Question: I am trying to build an app to retrieve data from a local database, The structure of the app that I have a mobile app, server(on a hosting service), and local server(on my pc), I am trying to make the mobile app request data from the server via a normal HTTP request then the server request the data from the local server but the problem that I could not be able to connect with my local server I believe that I could not connect to my local server because my local server does not have a public IP, so I am trying to find a better way to achieve my idea.

I read something about Websocket but I don't know if it suitable for my idea beacuse it is Bi-directional connection and It most used for chatting app
I want to build the app with NodeJs, so what should I do to implement this idea, and thank you for the help.
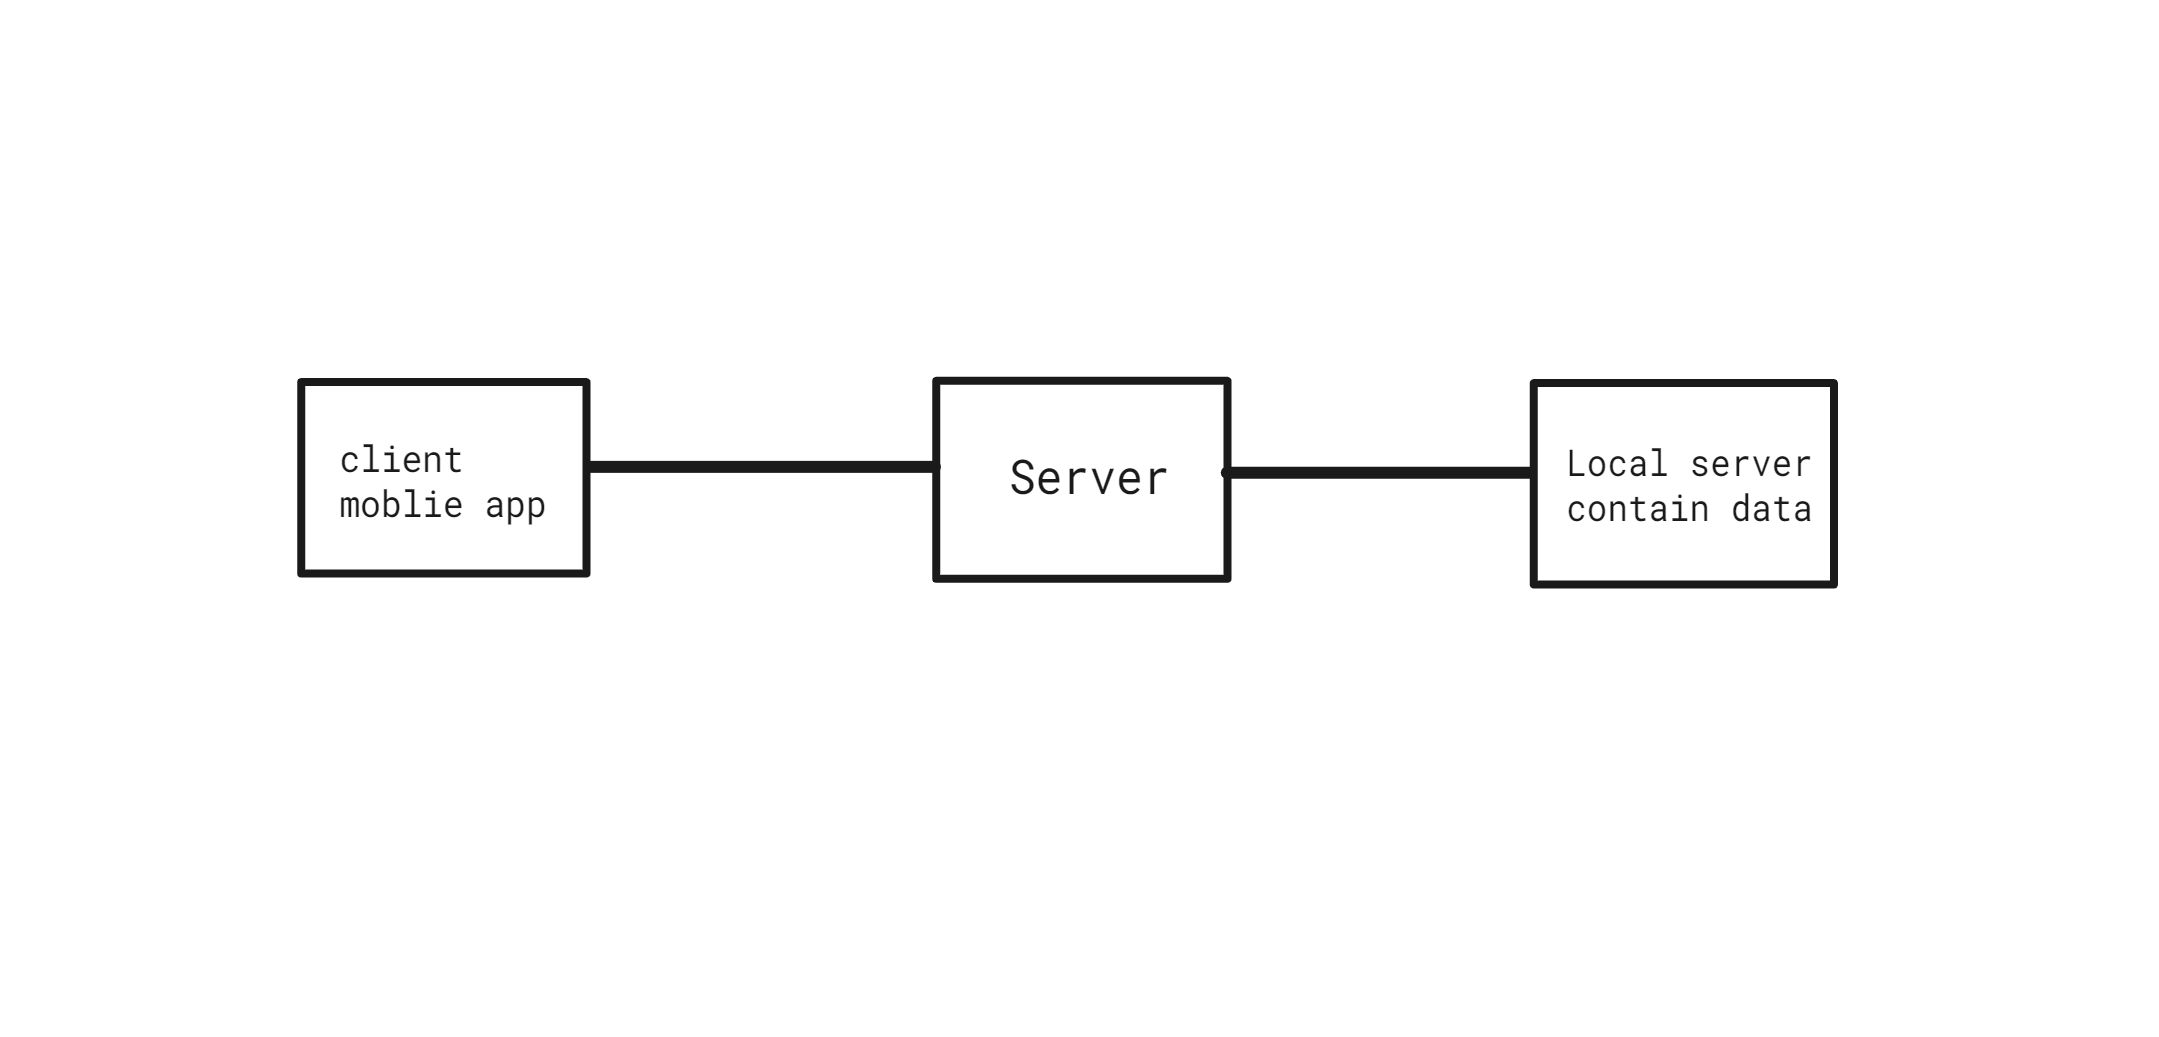
Answer: > Each server is on a different network the main server is on Heroku host and the local server is on my personal computer
Life would be a lot easier for you if you move your local server to Heroku where they can much more easily and securely talk to one another.
You can't connect from your Heroku server to the server on your private local network because it is behind a firewall in your home router. To allow such a connection, you have to configure a known public IP address for your home network (that won't change or use DDNS if it can change) and configure port forwarding in your firewall/router so incoming connections from the internet on a specific port can reach your local server. You will then have to harden your local server against random internet attacks since it will then be open to the internet.
One other possibility is that you could have your local server connect to your Heroku server (perhaps with a webSocket connection using some sort of secret credential). Since your Heroku server is already reachable from your home network, this would require less networking configuration change. Depending upon what you're trying to do between the two servers, you could either have the local server just make a regular http request to the Heroku server (either sending data or asking for data) or you could make a webSocket connection and then data can be sent either way of the webSocket connection.